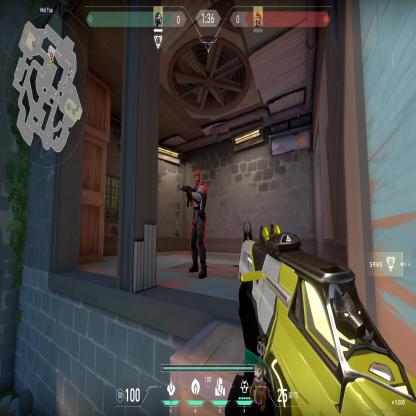
Label: enemy